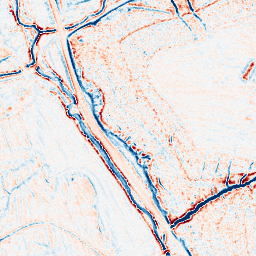
Category: edge_preserving
Decomposition family: bilateral
Decomposition parameters: d: 9
sigma_color: 50
sigma_space: 150
Upsampling method: sinc_hamming
Upsampling parameters: scale: 4
kernel_size: 16
Upsampling scale: 4